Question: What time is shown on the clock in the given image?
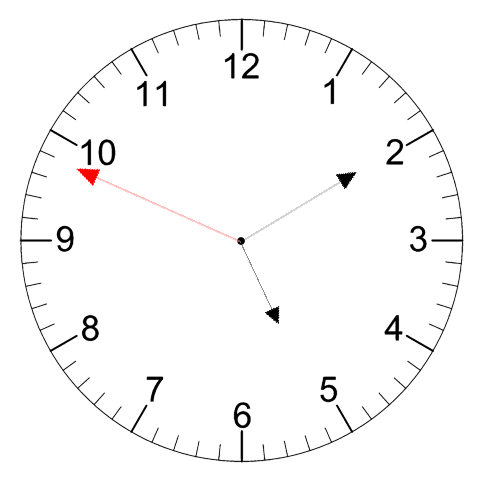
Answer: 05:09:49